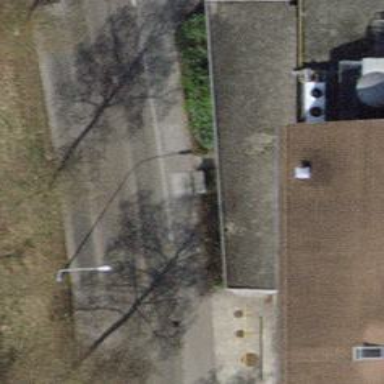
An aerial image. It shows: Street cabinet.